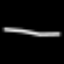
Label: line